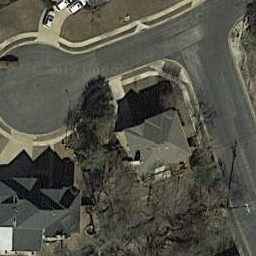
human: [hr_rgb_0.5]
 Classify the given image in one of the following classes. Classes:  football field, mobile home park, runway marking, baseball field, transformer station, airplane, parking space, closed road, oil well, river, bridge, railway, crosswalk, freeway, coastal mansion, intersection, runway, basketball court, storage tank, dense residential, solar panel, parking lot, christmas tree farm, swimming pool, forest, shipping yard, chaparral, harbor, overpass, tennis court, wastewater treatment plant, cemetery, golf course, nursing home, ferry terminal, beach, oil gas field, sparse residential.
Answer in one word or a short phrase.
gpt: closed road